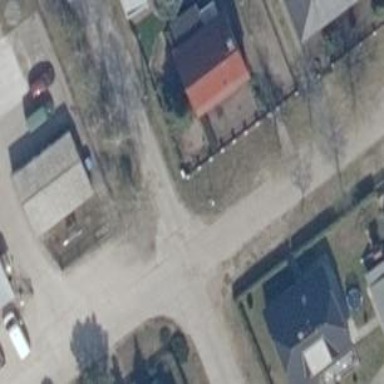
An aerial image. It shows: Residential road with no sidewalk.